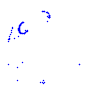
Particle: proton